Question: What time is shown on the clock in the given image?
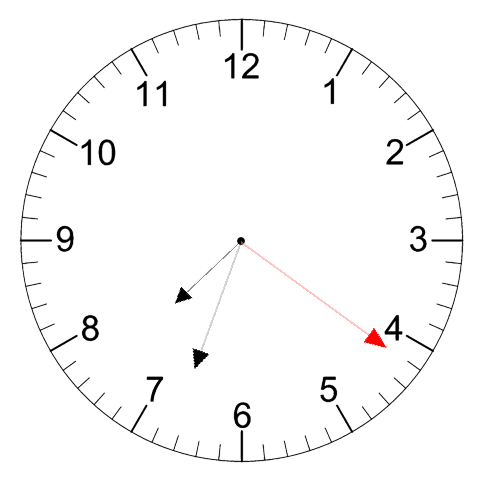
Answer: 07:33:21